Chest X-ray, PA view. Patient: 71 years old, sex M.
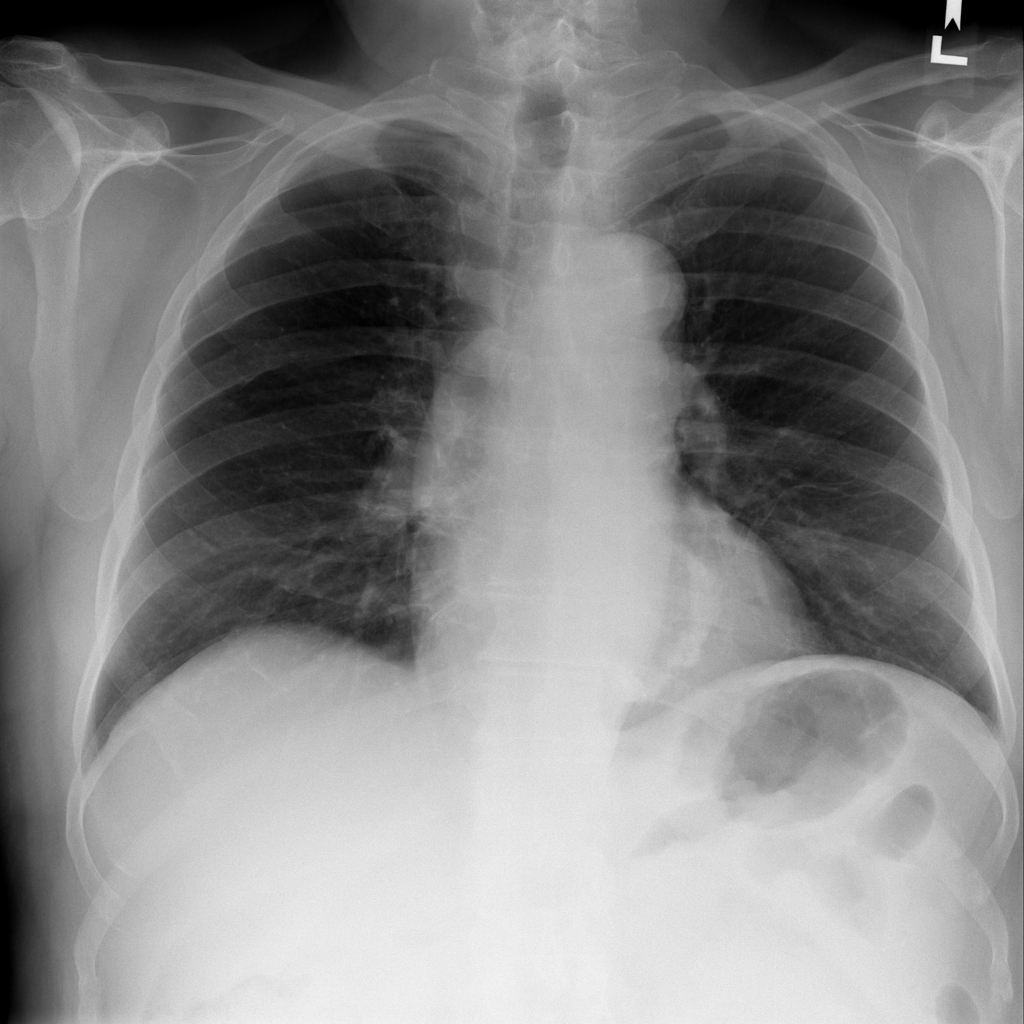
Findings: No Finding